Question: I have a UIImageView that I am able to successfully move over top of a UITableView. Both views (i.e. the UIImageView, and the UITableView) are subviews of the parent view of the viewController. The UIImageView I am moving using a UIPanGestureRecognizer object which then calls the method panGestureDetected. My method for panGestureDetected looks like this:
'''
- (void)panGestureDetected:(UIPanGestureRecognizer *)recognizer {
_startLocation = [recognizer locationInView:_imageView];
NSLog(@"The point is: %d", _startLocation);
int selectedRow = [_table indexPathForSelectedRow].row;
NSLog(@"The current row is: %d", selectedRow);
CGPoint newCenter = _imageView.center;
newCenter.y = [recognizer locationInView:[_imageView superview]].y;
_imageView.center = newCenter;
}
'''
The user can drag the UIImageView up and down over top of the UITableView. However, what I would like to do is have the UIImageView "link" or "connect" with whichever UITableViewCell/row that the UIImageView is covering, or closest to. If the UIImageView is in between two rows, the UIImageView should move to whichever row it is closest to on its own. Here is an image of what I am talking about:

In this image, the UIImageView is closer to row 1 than row 2, so after the user removes his/her finger, the UIImageView will simply move up a little bit more, and cover up row 1, making row 1 the "active row" so to speak.
At the moment, the movement of my UIImageView, and my UITableView are completely independent of one another, but when it comes to this movement where the user is dragging the UIImageView, I want there to be a connection. Can anyone show me how to do this?
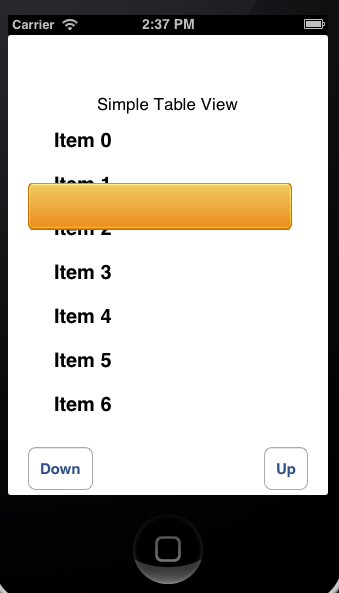
Answer: Use the 'UITableView' method 'indexPathForRowAtPoint:' to determine which row at which the user stopped moving the image. Then 'cellForRowAtIndexPath' to get the cell, then the cell's center, then set the 'UIImageView' center to the cell center. Something like:
'''
NSIndexPath *indexPath = [myTableView indexPathForRowAtPoint:touchPoint];
UITableViewCell *cell = [myTableView cellForRowAtIndexPath:indexPath];
myUIImageView.center = cell.contentView.center;
'''
You could also animate the last statement so it moves to over the cell smoothly rather than jumping. Something like:
'''
[UIView animateWithDuration:0.25 animations:^{
myUIImageView.center = cell.contentView.center;
}];
'''
Inside of a gesture recognizer handler:
'''
-(void)myGestureRecognizerHandler:(UIPanGestureRecognizer *)gestureRecognizer{
CGPoint touchPoint = [gestureRecognizer locationInView:myTableView];
NSIndexPath *indexPath;
UITableViewCell *cell;
switch ([gestureRecognizer state]) {
case UIGestureRecognizerStateBegan:
// Do stuff for UIGestureRecognizerStateBegan...
case UIGestureRecognizerStateChanged:
// Do stuff for UIGestureRecognizerStateChanged, e.g.,
myUIImageView.center = touchPoint;
case UIGestureRecognizerStateEnded:
indexPath = [myTableView indexPathForRowAtPoint:touchPoint];
cell = [myTableView cellForRowAtIndexPath:indexPath];
{
[UIView animateWithDuration:0.25f animations:^{
myUIImageView.center = cell.contentView.center;
}];
}
break;
case UIGestureRecognizerStateCancelled:
case UIGestureRecognizerStateFailed:
default:
// Do stuff for cancelled/failed/...
break;
}
}
'''